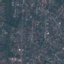
Land use / land cover: Residential